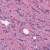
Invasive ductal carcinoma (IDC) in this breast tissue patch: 1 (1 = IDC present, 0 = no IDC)